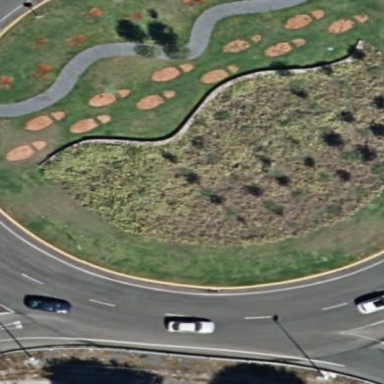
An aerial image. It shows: Roundabout on trunk highway.